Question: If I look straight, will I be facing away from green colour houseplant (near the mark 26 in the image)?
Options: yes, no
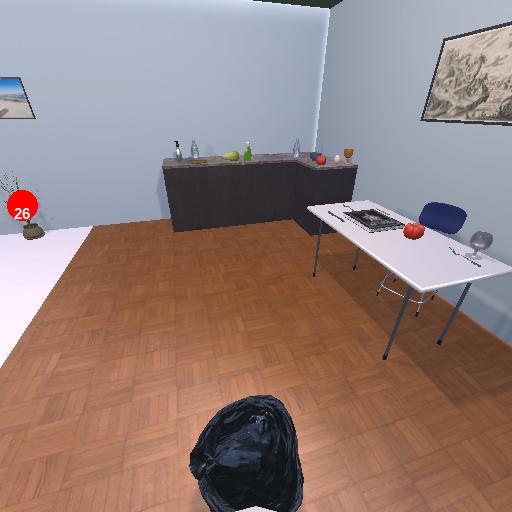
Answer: yes